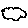
Label: cloud